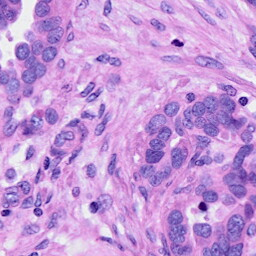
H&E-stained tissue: Ovarian